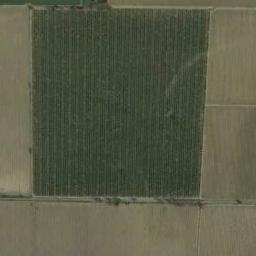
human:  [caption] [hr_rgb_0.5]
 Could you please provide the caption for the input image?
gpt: There are some deep green and bare rectangular farmland .

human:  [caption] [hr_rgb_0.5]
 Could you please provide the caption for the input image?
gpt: Several rectangular farmlands are arranged in neat rows .

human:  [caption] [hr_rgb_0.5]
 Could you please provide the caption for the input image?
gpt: A green rectangular farm field .

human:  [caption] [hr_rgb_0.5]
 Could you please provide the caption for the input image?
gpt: There are many crops in rectangular farmlands .

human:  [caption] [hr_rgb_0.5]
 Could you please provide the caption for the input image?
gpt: There are some yellow rectangular farmlands around a green one .